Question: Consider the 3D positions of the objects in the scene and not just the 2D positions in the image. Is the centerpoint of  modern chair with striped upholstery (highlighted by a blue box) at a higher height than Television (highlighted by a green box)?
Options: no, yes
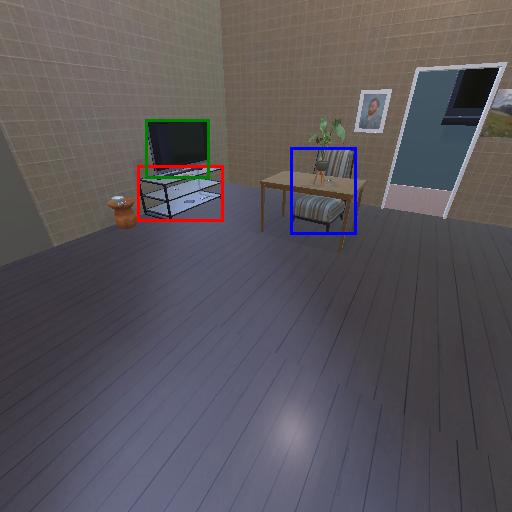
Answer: no